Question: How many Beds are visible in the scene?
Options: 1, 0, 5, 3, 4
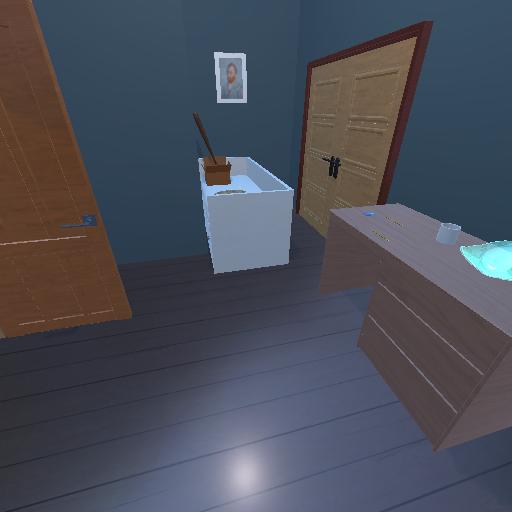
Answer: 1